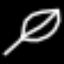
Label: leaf